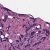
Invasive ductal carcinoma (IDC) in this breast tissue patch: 1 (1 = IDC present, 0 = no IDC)